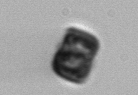
Label: Thalassiosira